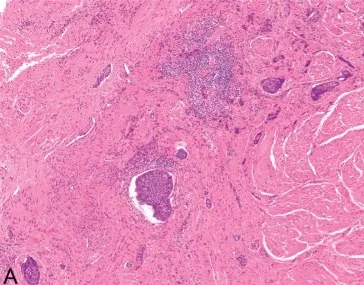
(A): Carcinoid x100.
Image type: pathology (h&e)